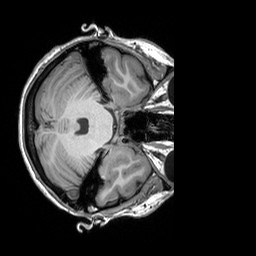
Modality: T1w
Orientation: axial
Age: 34
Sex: female
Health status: healthy
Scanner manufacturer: siemens
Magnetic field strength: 3 T
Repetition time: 2.3 s
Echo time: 0.00303 s